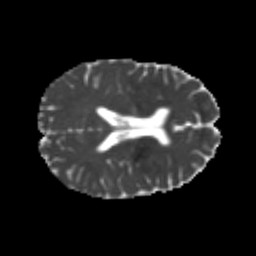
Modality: MD
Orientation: axial
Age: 20
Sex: female
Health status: healthy
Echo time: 0.074 s